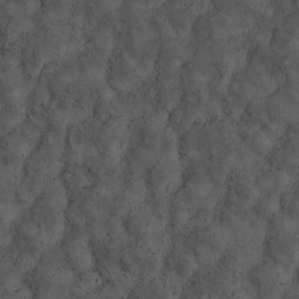
Label: non_frost